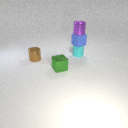
small green metal cube to the left of small cyan rubber cylinder